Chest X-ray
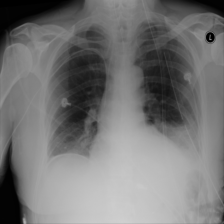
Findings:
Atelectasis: negative
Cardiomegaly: negative
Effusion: negative
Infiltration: positive
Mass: negative
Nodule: negative
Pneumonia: negative
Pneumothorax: positive
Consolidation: positive
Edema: negative
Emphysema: negative
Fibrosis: negative
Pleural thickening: negative
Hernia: negative